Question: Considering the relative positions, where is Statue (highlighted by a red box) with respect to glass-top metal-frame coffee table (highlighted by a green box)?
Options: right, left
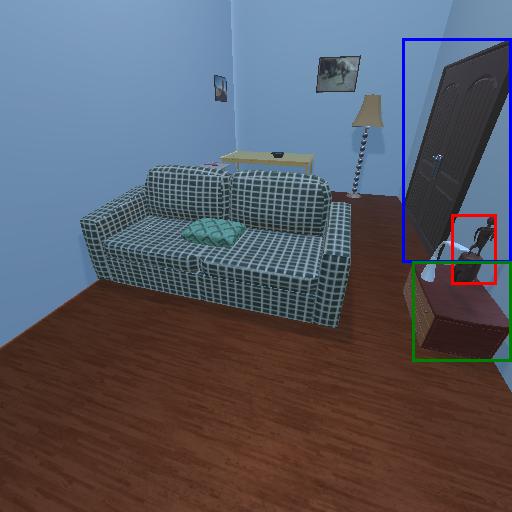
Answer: right